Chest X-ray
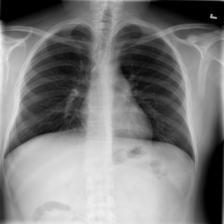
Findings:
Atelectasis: negative
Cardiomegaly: negative
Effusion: negative
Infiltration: negative
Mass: negative
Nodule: negative
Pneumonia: negative
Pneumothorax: negative
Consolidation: negative
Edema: negative
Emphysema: negative
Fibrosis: negative
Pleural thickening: negative
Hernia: negative